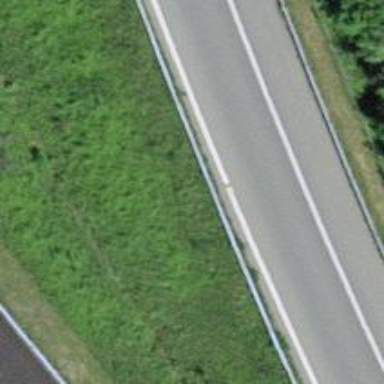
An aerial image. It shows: Motorway link.